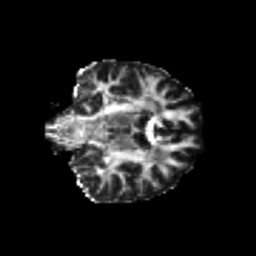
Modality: FA
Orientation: coronal
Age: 23
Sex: female
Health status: healthy
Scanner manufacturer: philips
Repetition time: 7.394 s
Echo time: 0.08599 s